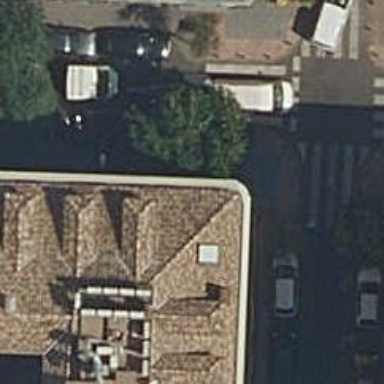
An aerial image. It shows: Restaurant.